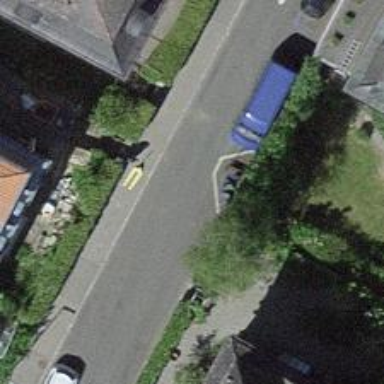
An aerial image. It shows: Asphalt road in living street.